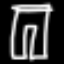
Label: pants